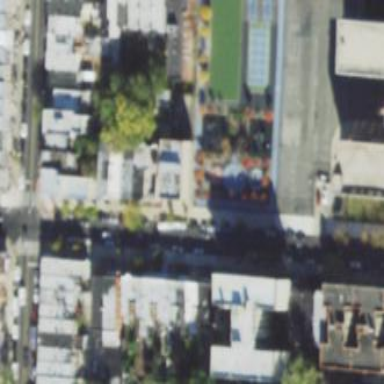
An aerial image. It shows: Schoolyard designated as leisure land.